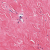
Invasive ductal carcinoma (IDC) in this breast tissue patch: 0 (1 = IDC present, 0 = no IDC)